Interaction volume radius: 5 \u00c5
Interaction volume height: 20 \u00c5
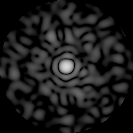
Disorder parameter: 0.8048